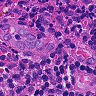
Metastatic tissue present: yes